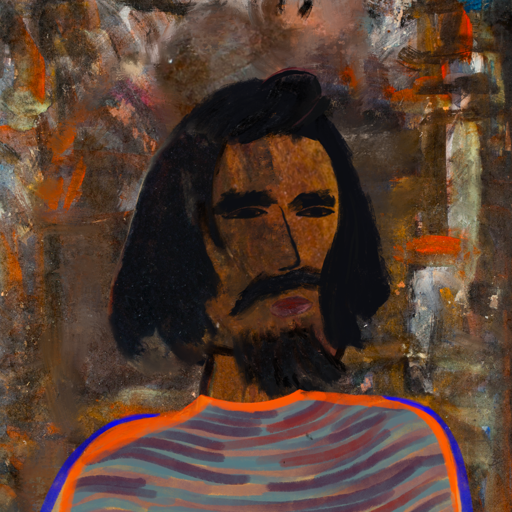
Background: GypsyQueen, Head And Neck Side: Mosgoul, Face Side: Mosgoul, Bust: Experience, Hair Side: Mosgoul, Head Accessory: Blank, Second Necklace: Blank, Necklace: Blank, Baby: Blank